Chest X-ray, AP view. Patient: 65 years old, sex M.
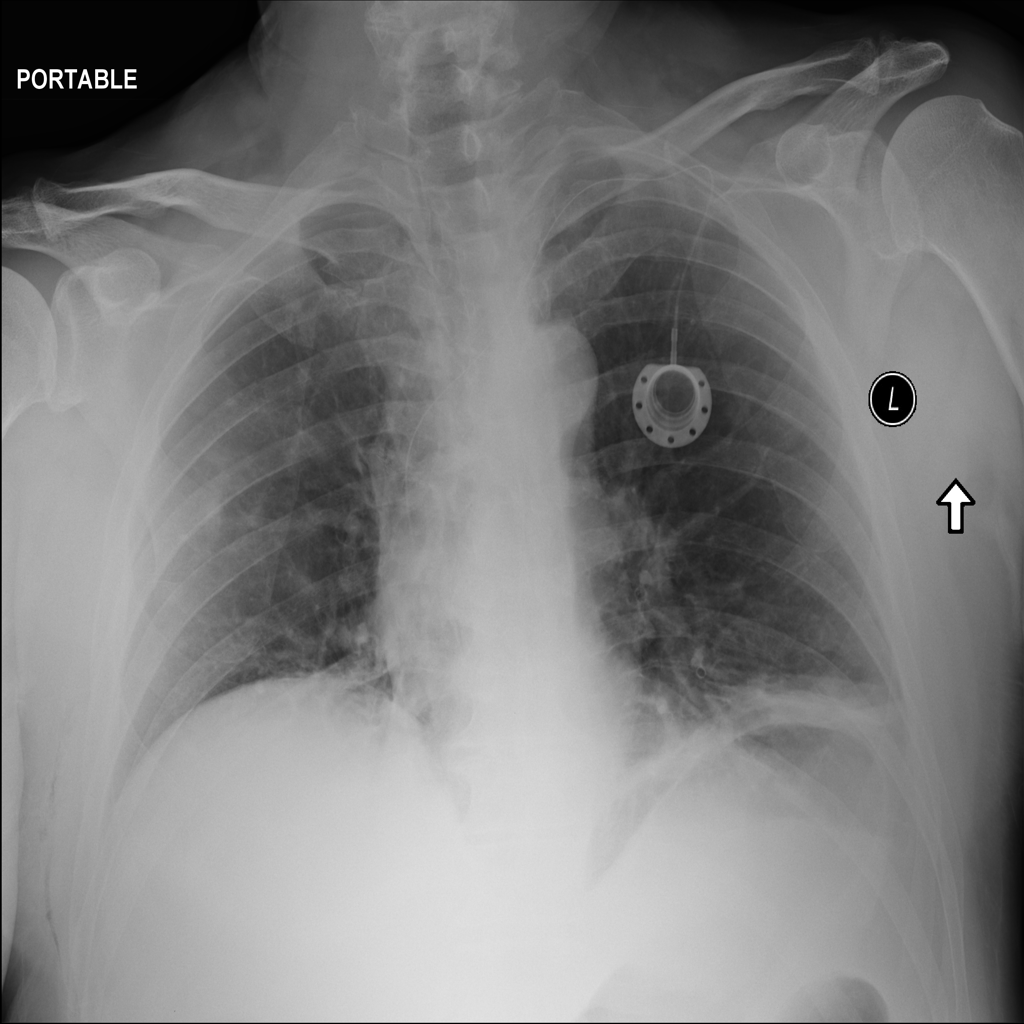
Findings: Atelectasis